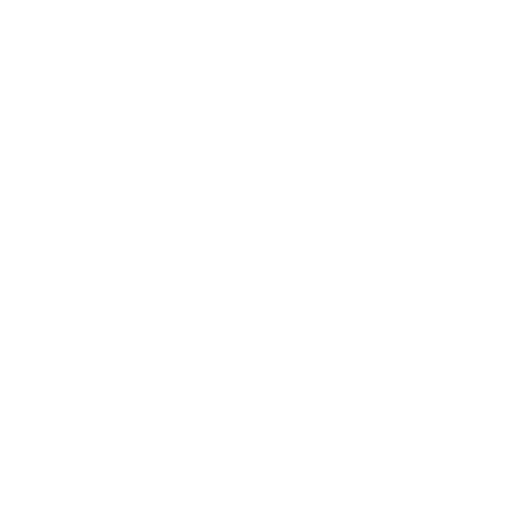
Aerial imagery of island in Alaska named Spook Island containing only unknown